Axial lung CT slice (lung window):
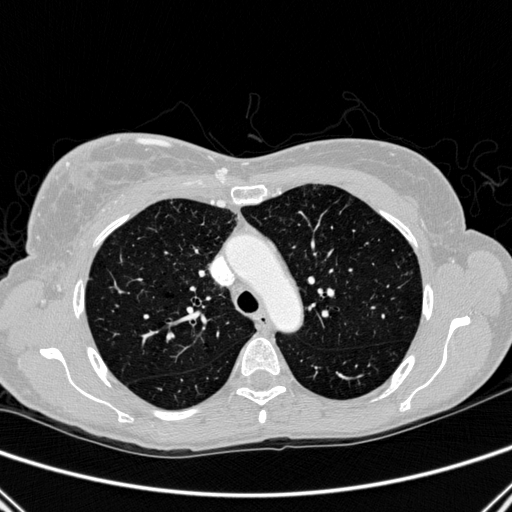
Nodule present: no